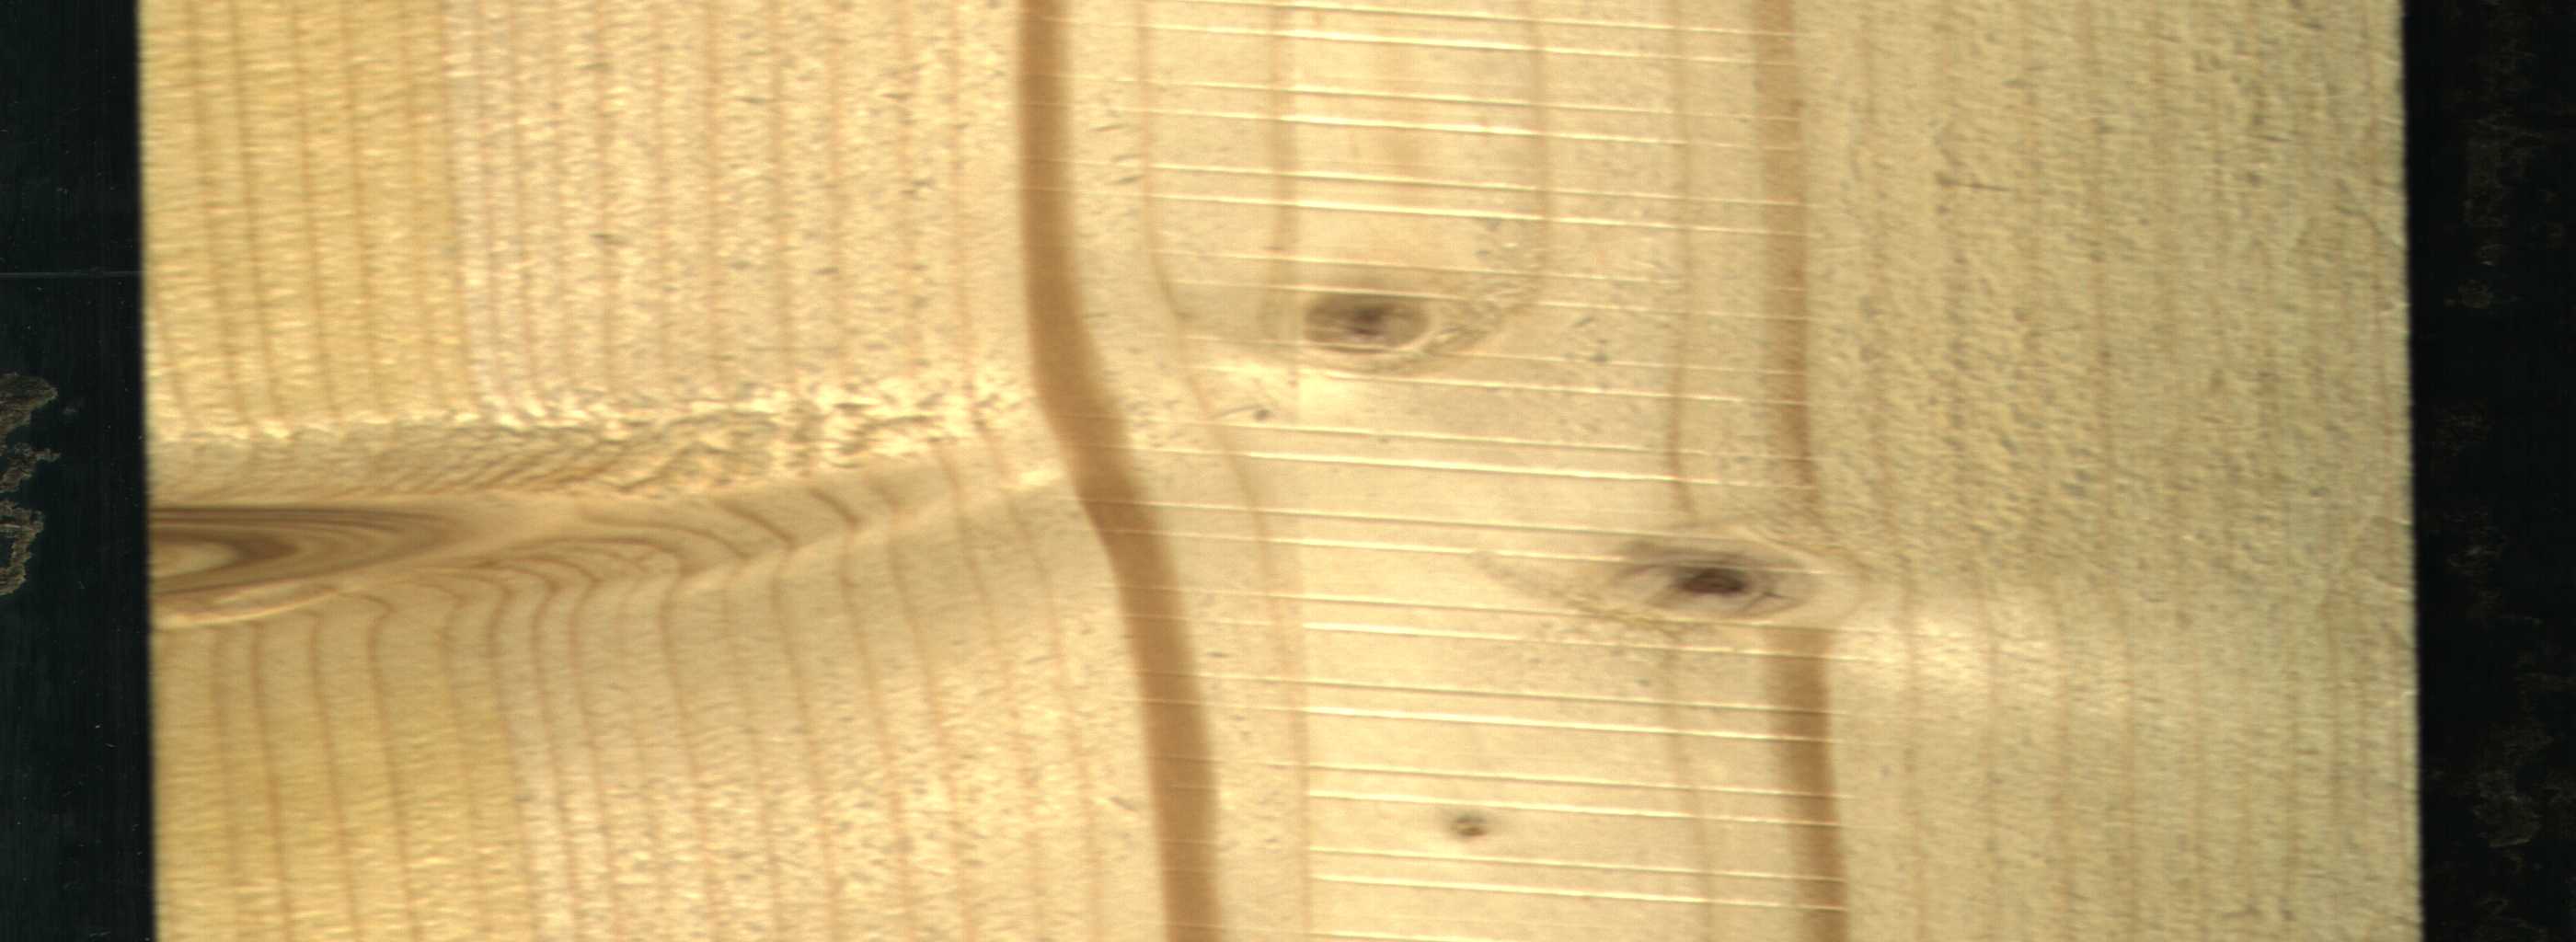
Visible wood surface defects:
Quartzity
Live_Knot
Live_Knot
Live_Knot
Live_Knot
Live_Knot